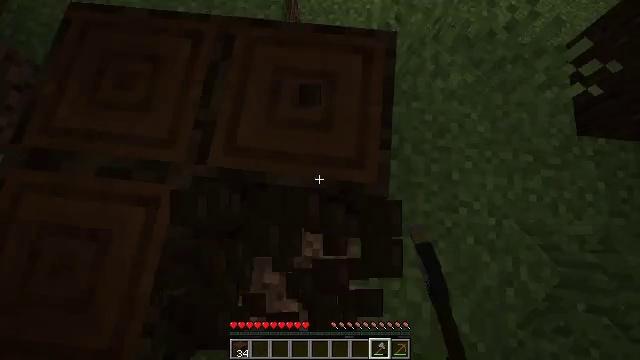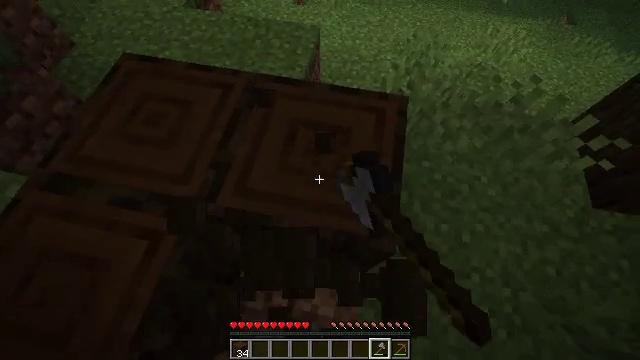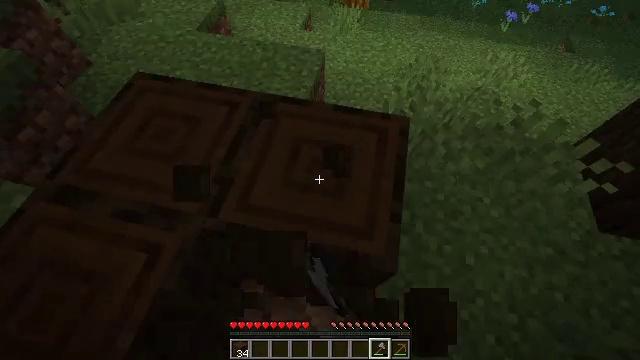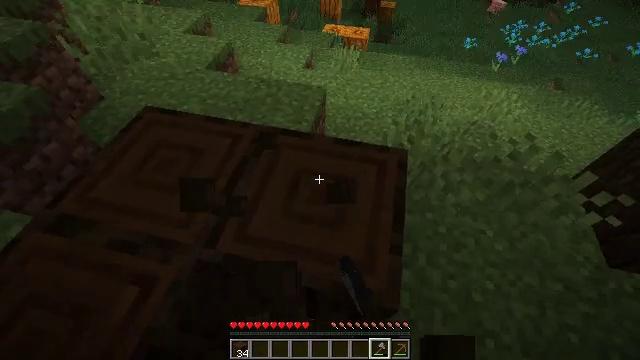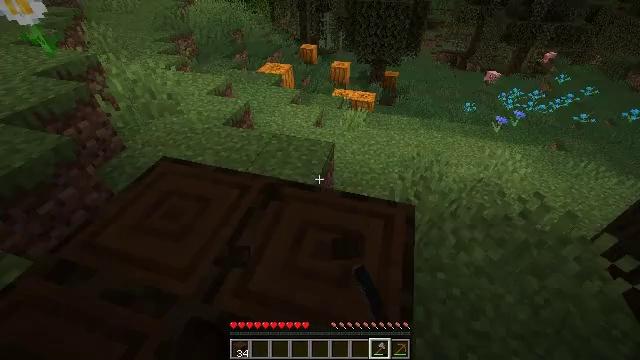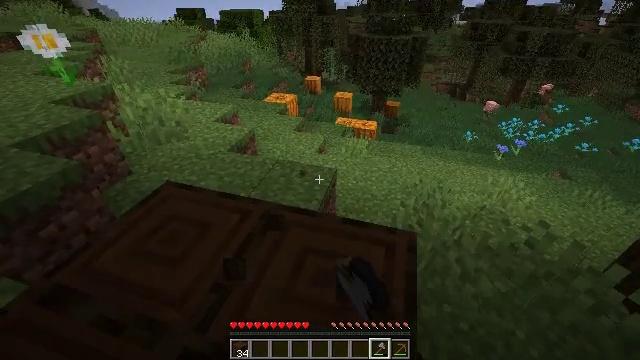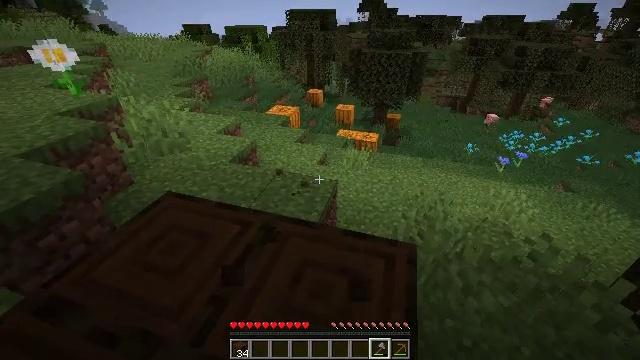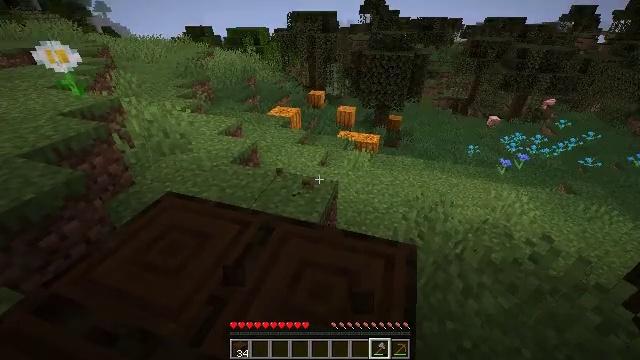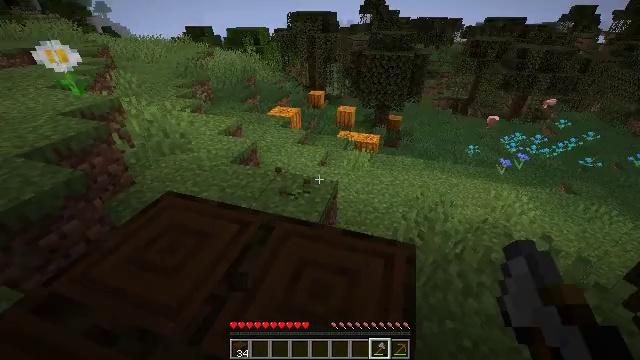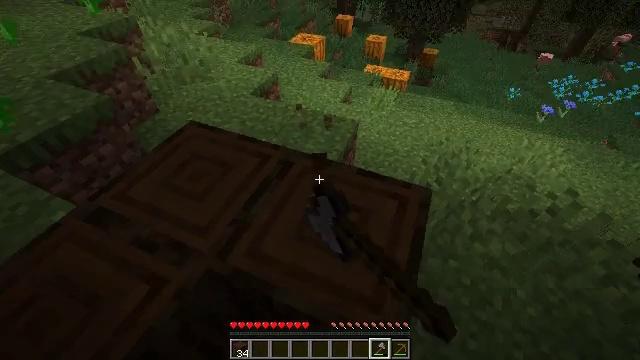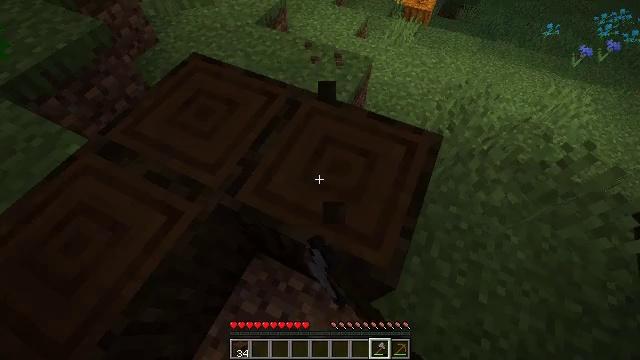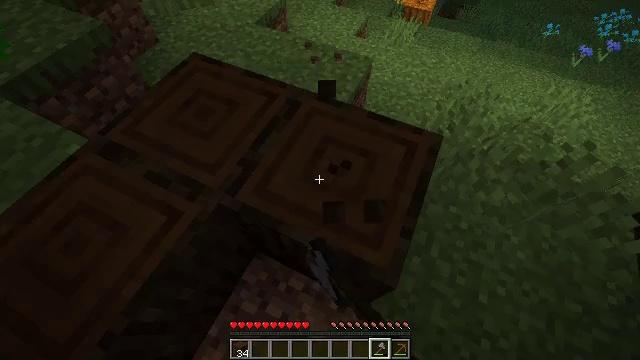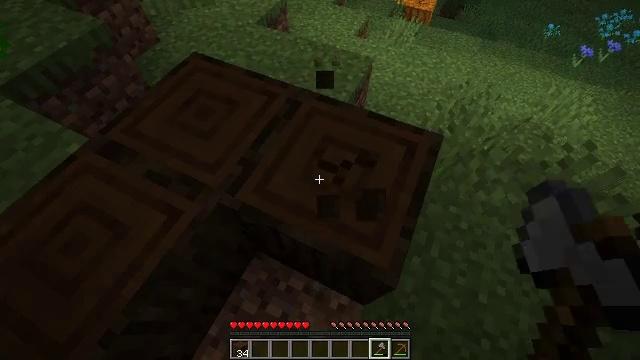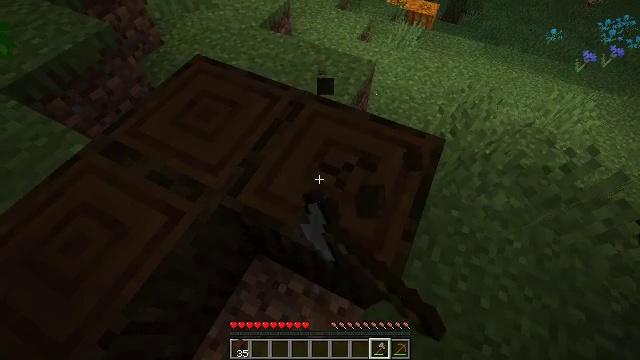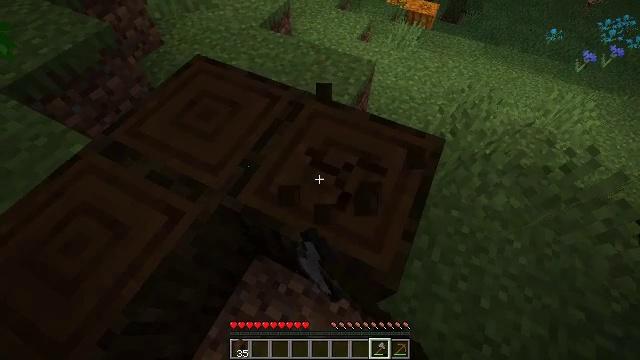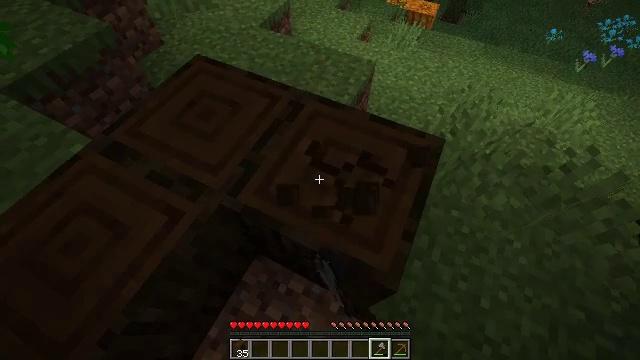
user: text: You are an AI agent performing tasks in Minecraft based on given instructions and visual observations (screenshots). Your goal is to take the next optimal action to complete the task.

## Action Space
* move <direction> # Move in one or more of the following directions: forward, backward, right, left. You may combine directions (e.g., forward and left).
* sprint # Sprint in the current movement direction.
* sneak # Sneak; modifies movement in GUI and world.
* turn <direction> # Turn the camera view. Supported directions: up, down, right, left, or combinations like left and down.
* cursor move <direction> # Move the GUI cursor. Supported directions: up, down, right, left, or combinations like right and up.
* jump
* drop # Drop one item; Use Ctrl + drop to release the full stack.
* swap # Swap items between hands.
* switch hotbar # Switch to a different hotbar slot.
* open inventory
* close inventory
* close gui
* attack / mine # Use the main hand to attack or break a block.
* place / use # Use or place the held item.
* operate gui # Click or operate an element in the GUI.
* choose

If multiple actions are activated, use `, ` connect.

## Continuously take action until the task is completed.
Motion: motion action
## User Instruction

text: Break the dark oak log in the forest.
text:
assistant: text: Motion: move back, sneak, turn left and up, attack / mine
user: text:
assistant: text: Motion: move back, sneak, turn left and up, attack / mine
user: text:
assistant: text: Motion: move back, sneak, turn up, attack / mine
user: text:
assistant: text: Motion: move back, sneak, turn left and up, attack / mine
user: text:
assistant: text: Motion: move back, sneak, turn up, attack / mine
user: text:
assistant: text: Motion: sneak, turn up, attack / mine
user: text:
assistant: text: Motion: sneak, attack / mine
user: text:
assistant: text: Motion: sneak, attack / mine
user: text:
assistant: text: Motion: sneak, turn left and down, attack / mine
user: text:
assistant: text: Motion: sneak, turn left and down, attack / mine
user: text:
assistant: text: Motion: sneak, attack / mine
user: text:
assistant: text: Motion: sneak, attack / mine
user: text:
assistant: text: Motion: sneak, attack / mine
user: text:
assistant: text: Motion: sneak, attack / mine
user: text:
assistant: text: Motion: sneak, attack / mine
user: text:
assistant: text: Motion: sneak, attack / mine
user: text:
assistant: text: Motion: sneak, attack / mine
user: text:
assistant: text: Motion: sneak, attack / mine
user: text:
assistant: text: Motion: sneak, attack / mine
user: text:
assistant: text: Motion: sneak, attack / mine
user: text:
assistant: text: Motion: sneak, attack / mine
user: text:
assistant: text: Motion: sneak, attack / mine
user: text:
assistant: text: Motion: sneak, turn left and up, attack / mine
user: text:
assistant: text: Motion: sneak, turn left and up, attack / mine
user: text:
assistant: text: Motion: sneak, turn left and up, attack / mine
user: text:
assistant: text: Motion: sneak, turn left and up, attack / mine
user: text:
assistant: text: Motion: sneak, attack / mine
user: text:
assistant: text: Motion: sneak, attack / mine
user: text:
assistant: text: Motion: sneak, turn left and up, attack / mine
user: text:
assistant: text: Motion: sneak, attack / mine